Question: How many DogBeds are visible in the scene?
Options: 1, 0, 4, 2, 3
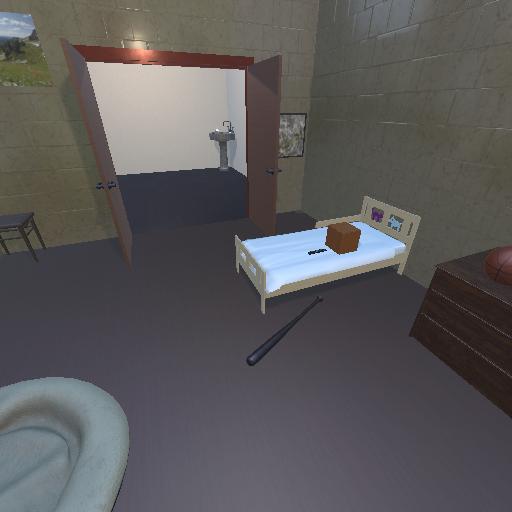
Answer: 1